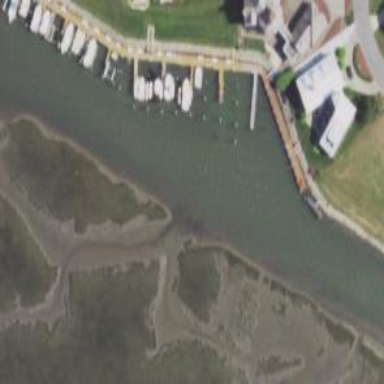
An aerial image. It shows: Dock located along the waterway.